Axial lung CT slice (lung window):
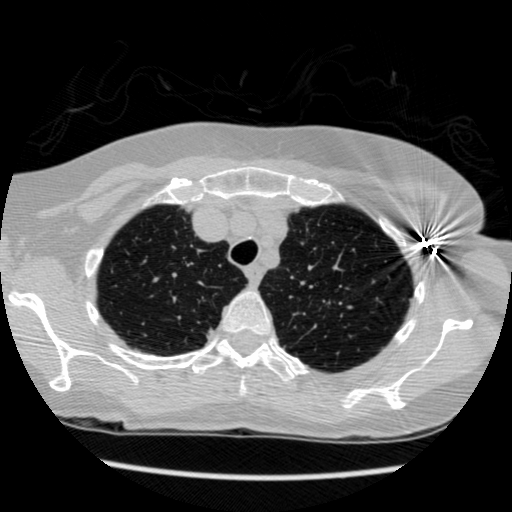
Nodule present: no